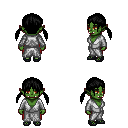
a pixel art fantasy rpg character, female body template, orc, green skin, white robe, red pants, black twin-tailed hairstyle, ghillies, four views (front, back, left, right), 2x2 character sprite sheet, small pixel art, hard edges, no anti-aliasing